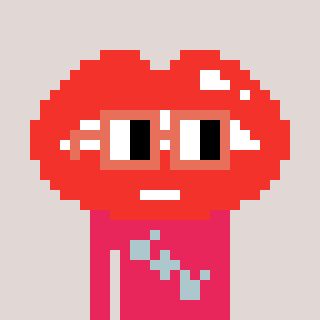
a pixel art character with square orange glasses, a lips-shaped head and a redpinkish-colored body on a warm background